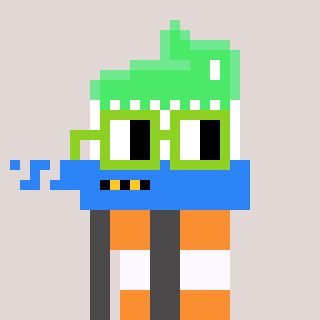
a pixel art character with square light green glasses, a toothbrush-shaped head and a grayscale-colored body on a warm background